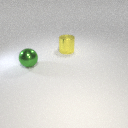
large yellow metal cylinder behind large green metal sphere